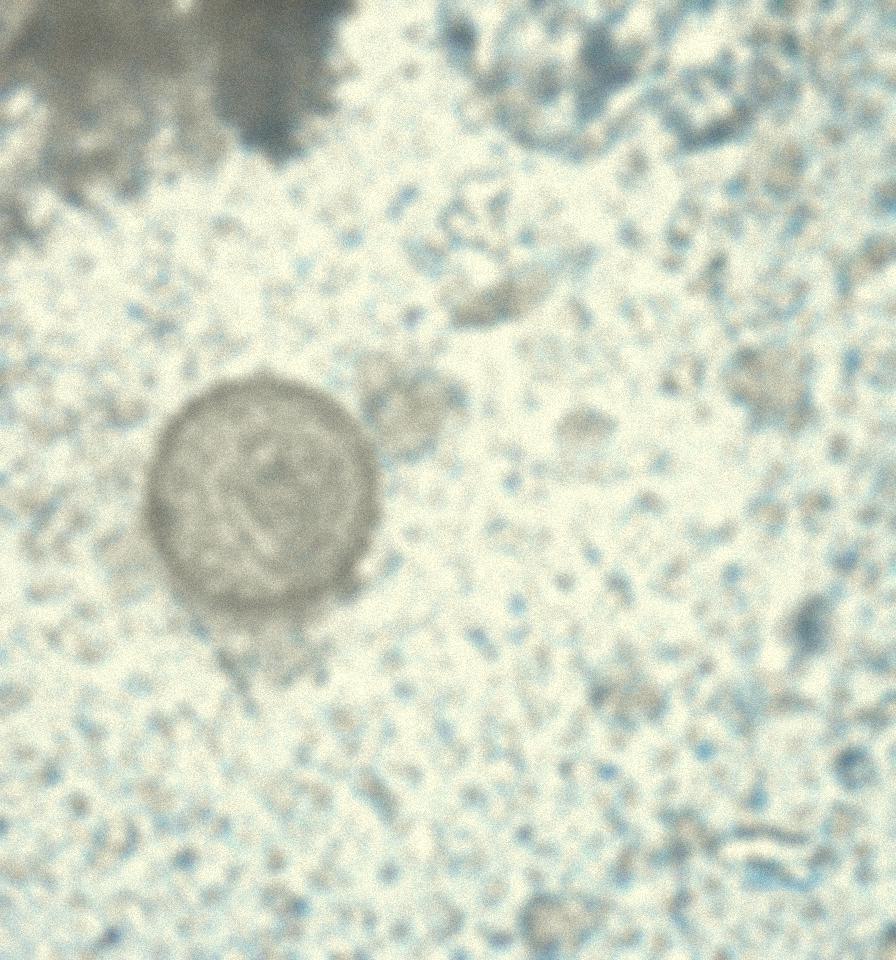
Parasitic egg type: Hymenolepis diminuta